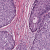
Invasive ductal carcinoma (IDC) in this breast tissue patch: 0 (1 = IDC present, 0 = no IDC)